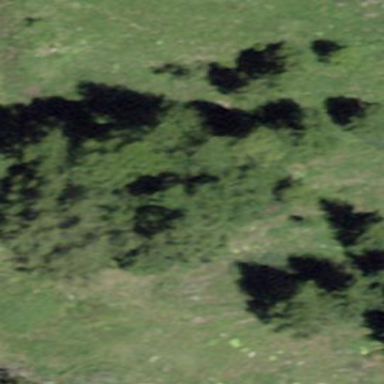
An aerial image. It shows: Forest area.